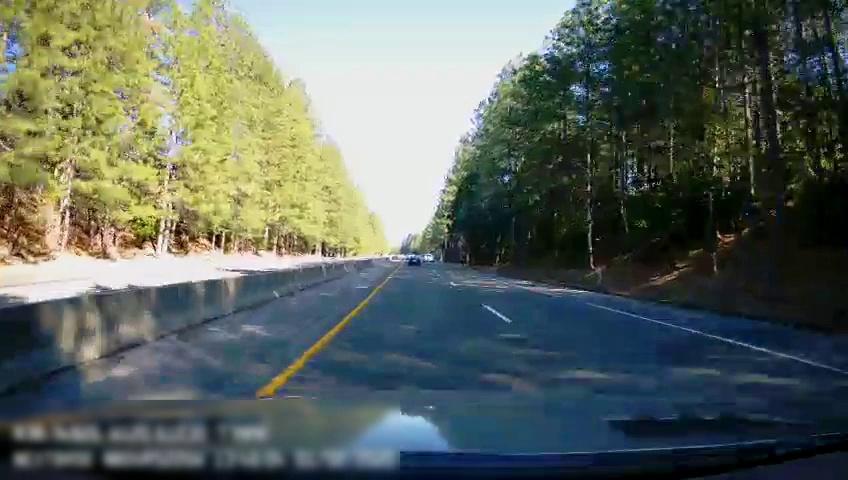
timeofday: Day
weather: Sunny
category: Drivable Space
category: Drivable Space
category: Vehicles | Car
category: Vehicles | Car
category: Lanes | Current Lane
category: Lanes | Current Lane
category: Lanes | Alternate Lane